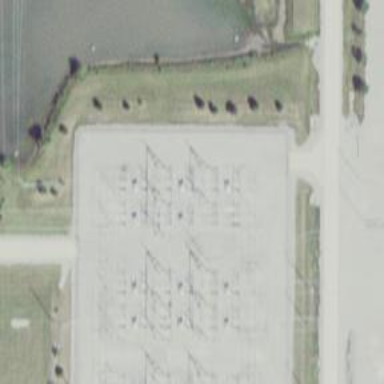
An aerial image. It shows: Switch for power supply.